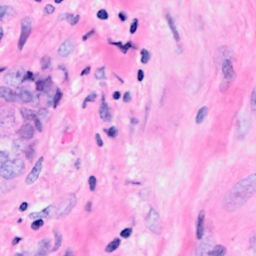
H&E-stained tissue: Breast